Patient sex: M
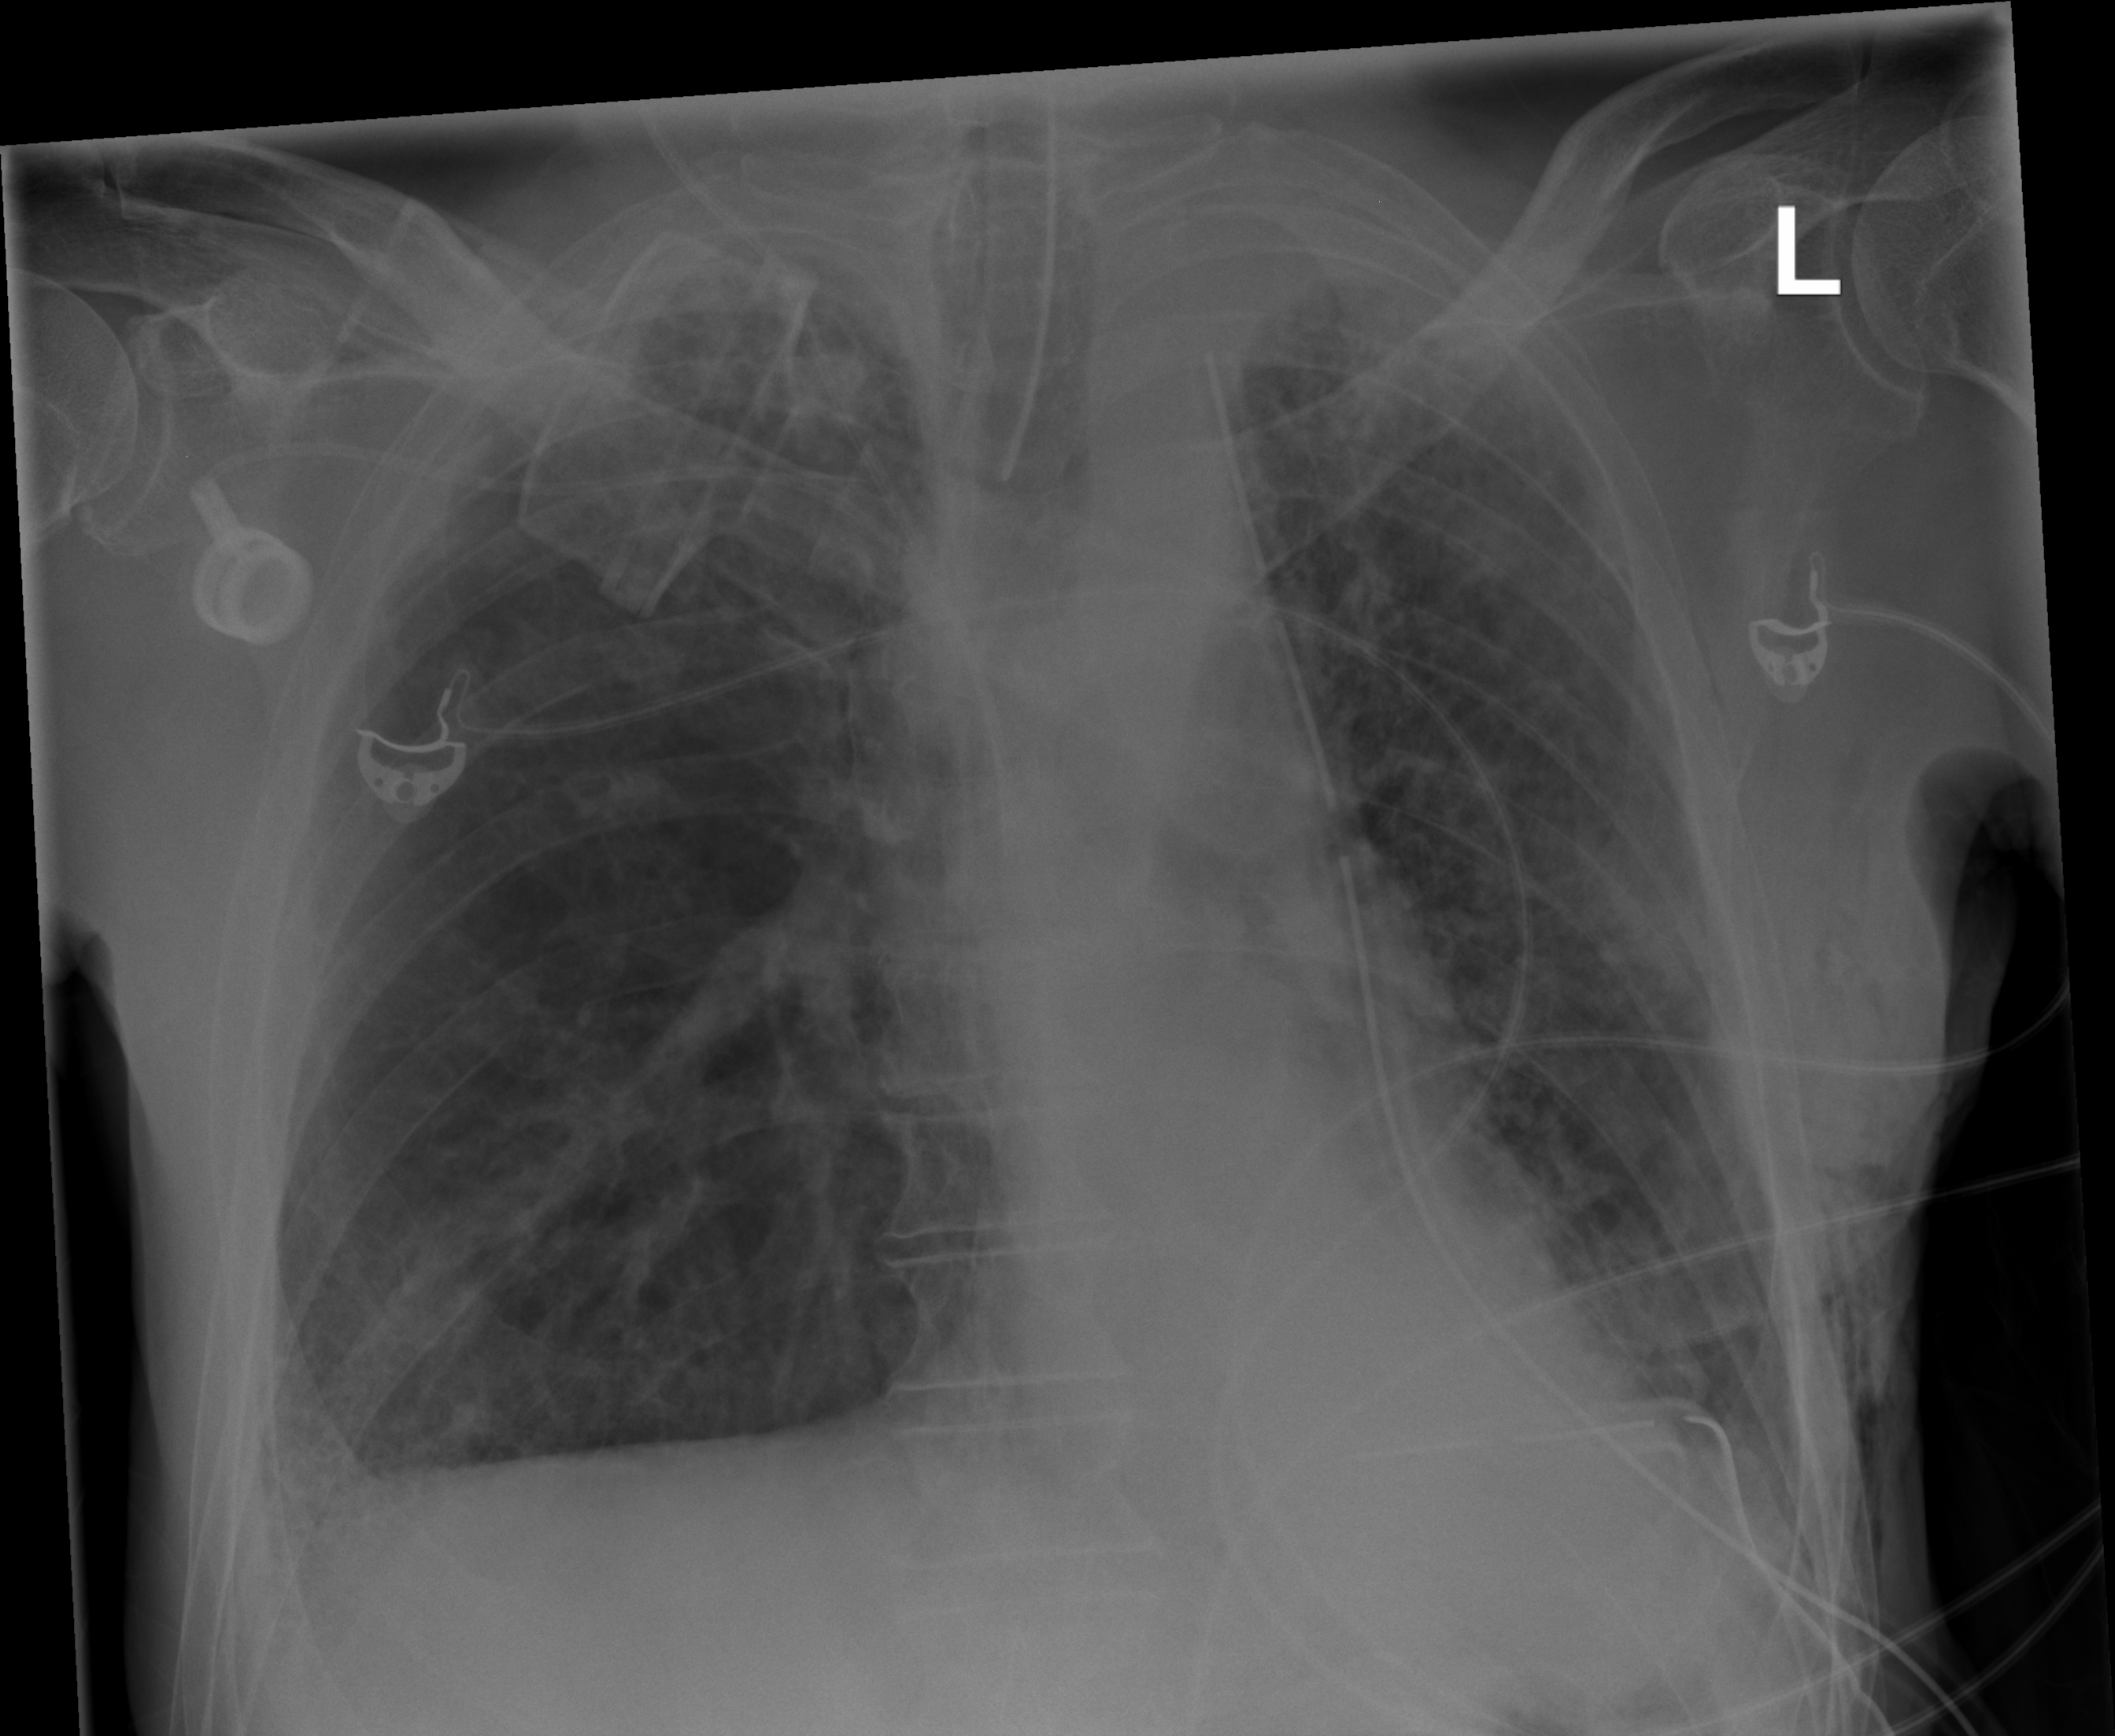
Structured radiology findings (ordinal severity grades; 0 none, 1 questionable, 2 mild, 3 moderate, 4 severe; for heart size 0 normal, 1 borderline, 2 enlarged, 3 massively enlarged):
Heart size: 0
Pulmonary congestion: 0
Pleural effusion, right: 0
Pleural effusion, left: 2
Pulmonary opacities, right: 1
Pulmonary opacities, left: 1
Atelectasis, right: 0
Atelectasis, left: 2